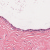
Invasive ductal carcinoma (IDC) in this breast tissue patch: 0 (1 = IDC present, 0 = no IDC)